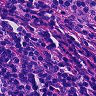
Metastatic tissue present: no